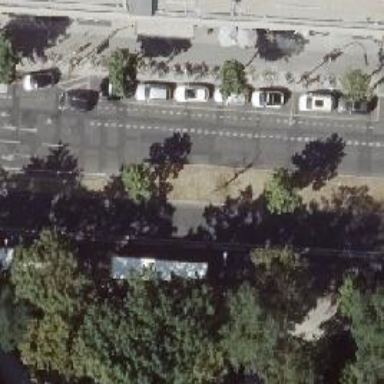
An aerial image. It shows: Secondary road with asphalt surface. There is shared bus and cycle lane on the right side.